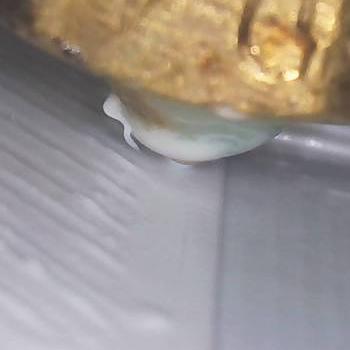
Flow rate: 84%